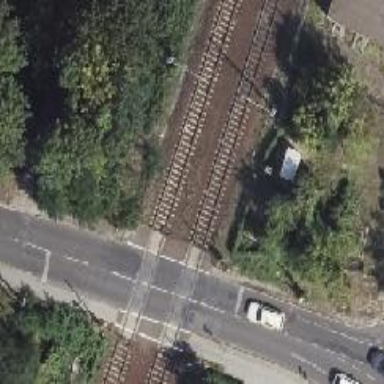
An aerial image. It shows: Junction on the railway.